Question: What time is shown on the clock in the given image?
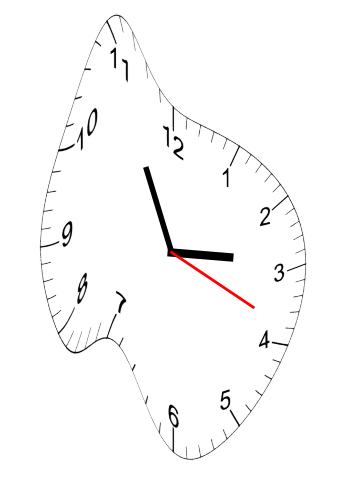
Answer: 02:55:19